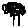
Label: tree